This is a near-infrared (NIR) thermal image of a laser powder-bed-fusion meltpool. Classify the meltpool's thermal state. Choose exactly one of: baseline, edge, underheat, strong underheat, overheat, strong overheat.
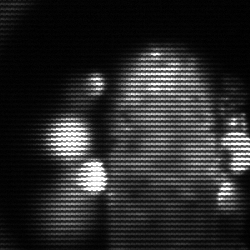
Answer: strong underheat